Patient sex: F
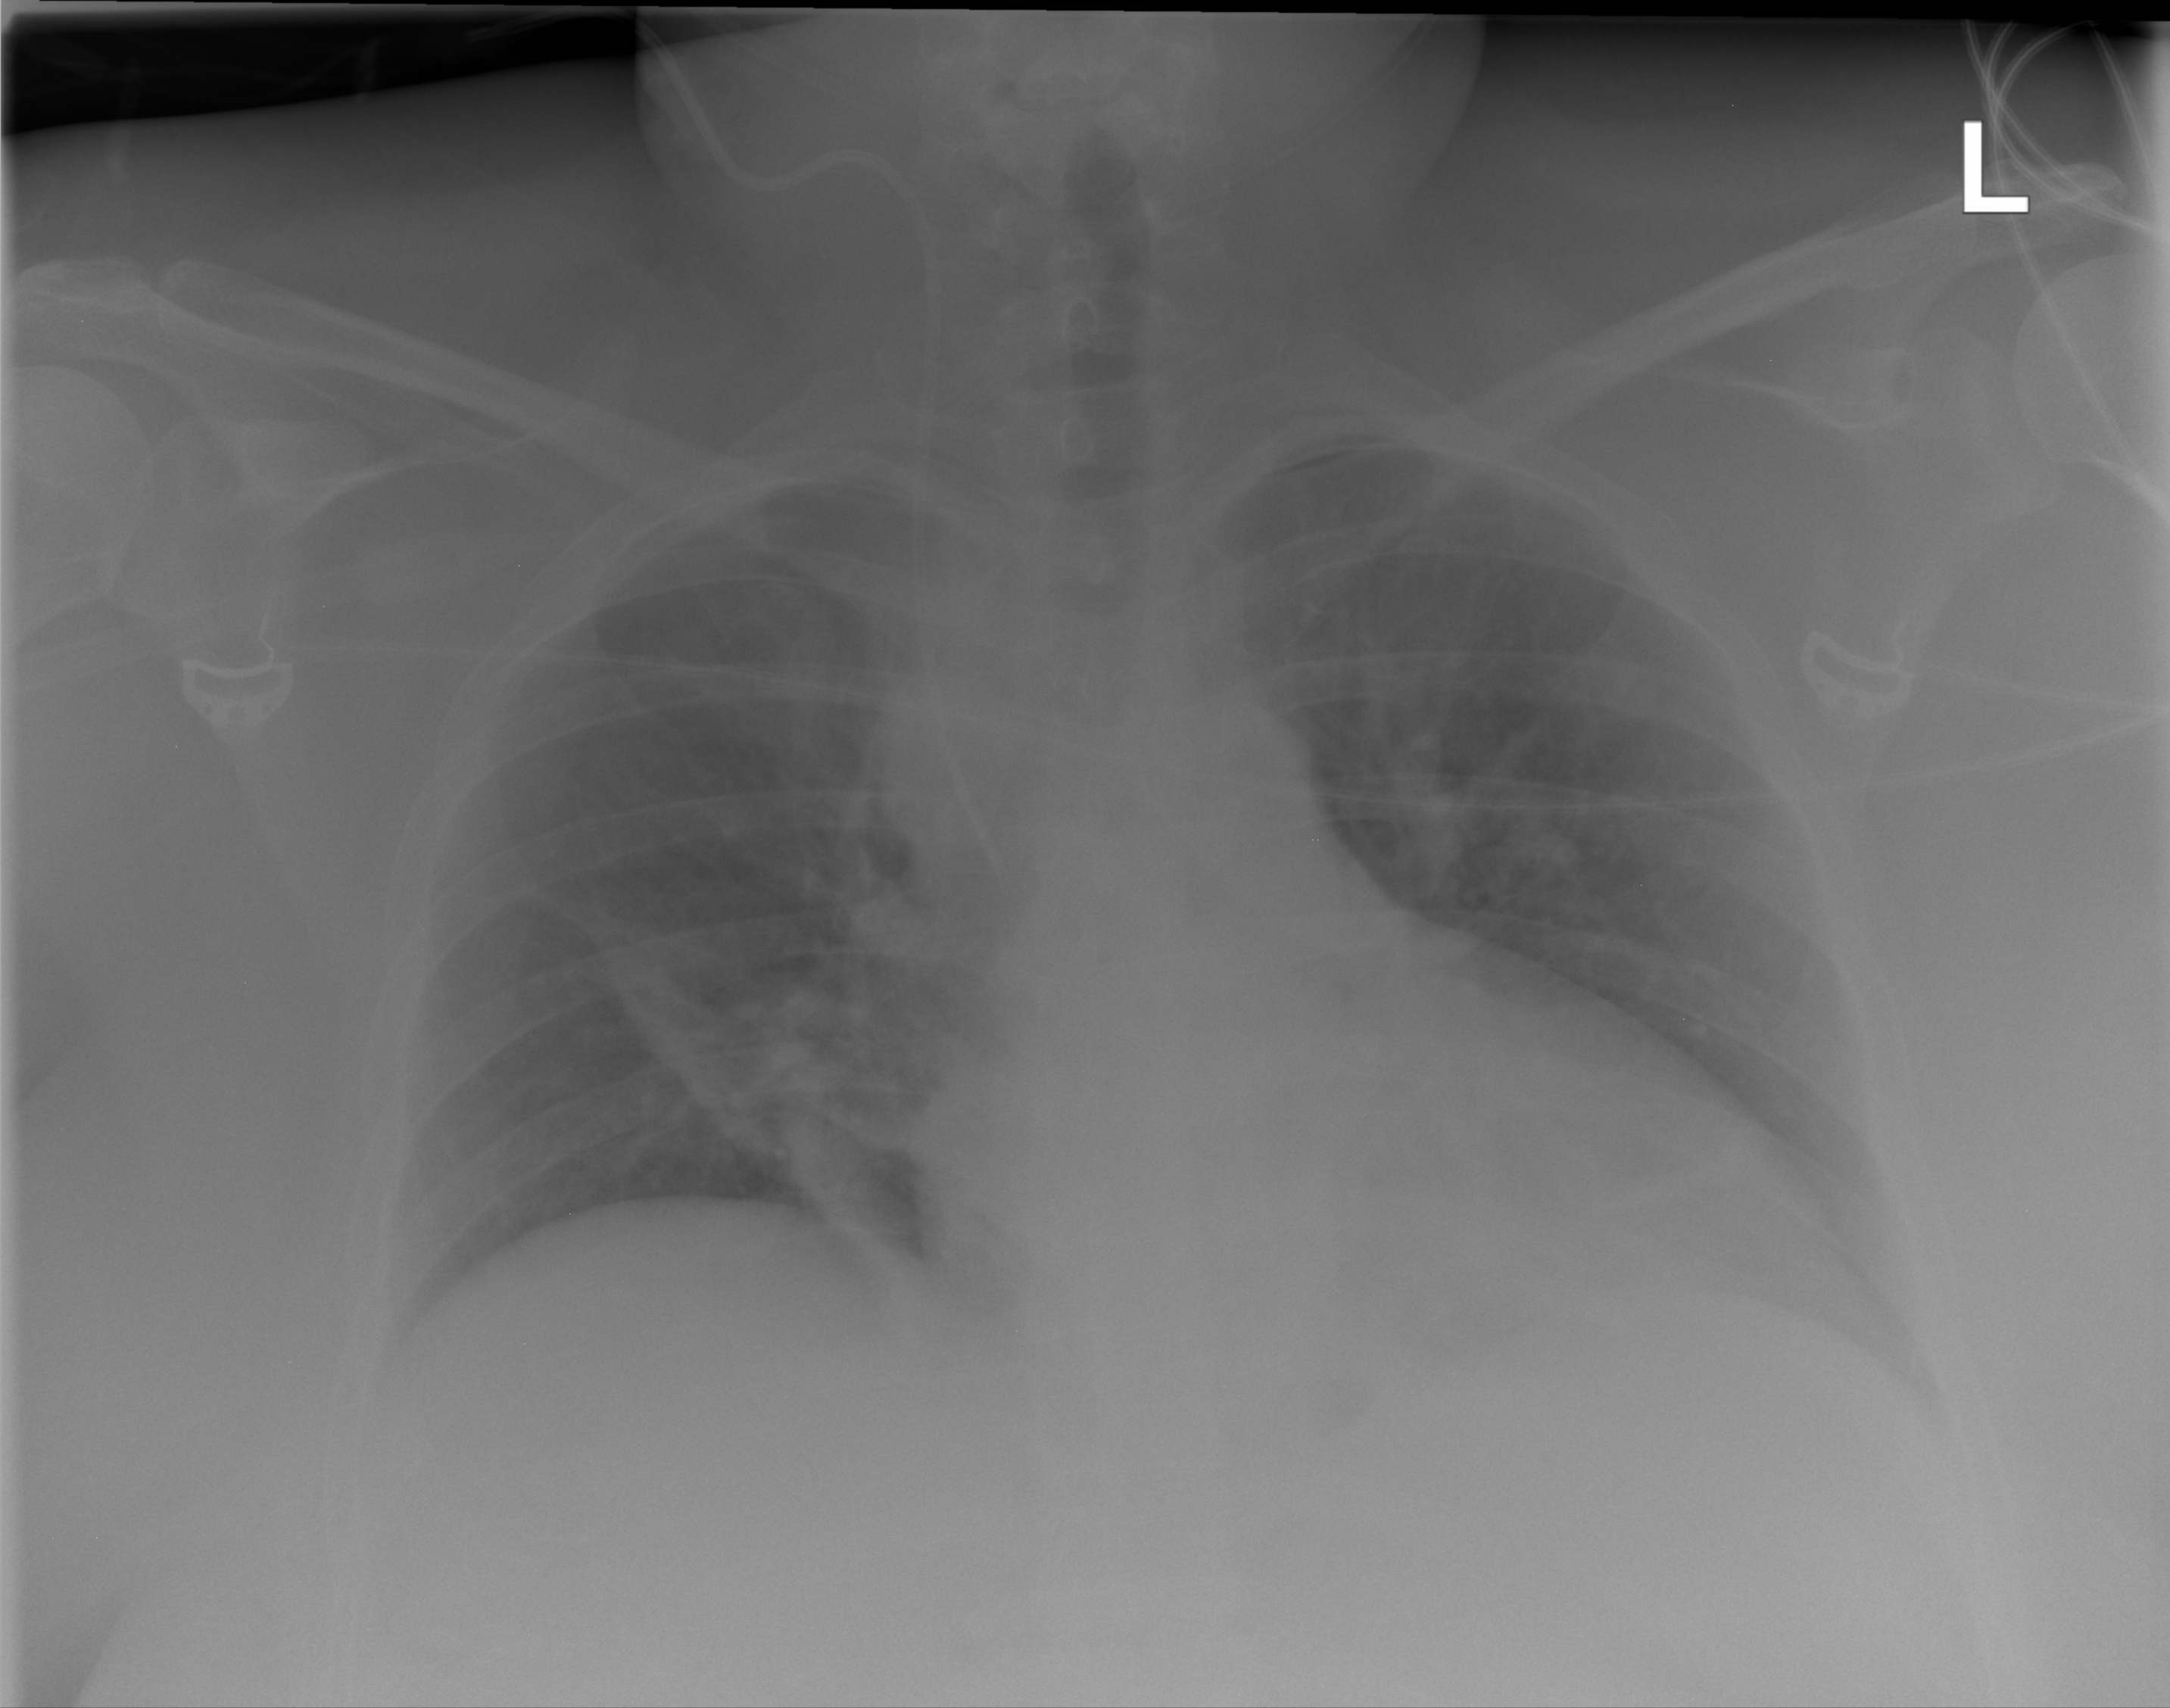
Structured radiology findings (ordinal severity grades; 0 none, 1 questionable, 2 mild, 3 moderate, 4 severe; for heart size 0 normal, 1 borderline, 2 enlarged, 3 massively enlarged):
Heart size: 2
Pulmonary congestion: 2
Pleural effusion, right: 0
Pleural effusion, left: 0
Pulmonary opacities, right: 1
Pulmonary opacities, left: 0
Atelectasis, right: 2
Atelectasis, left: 0